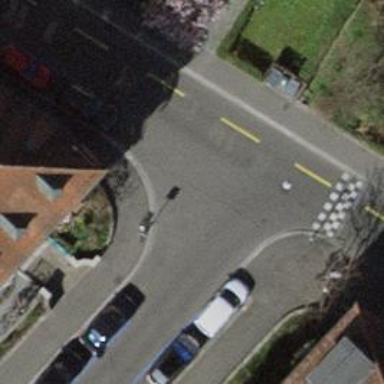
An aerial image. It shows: Asphalt road in residential area with opposite cycleway.